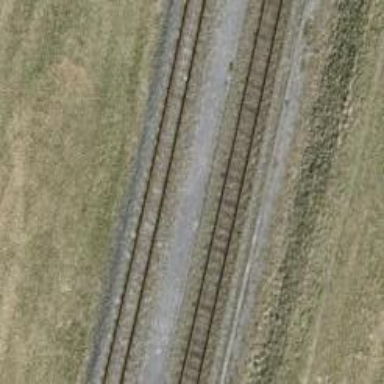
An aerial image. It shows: Narrow-gauge railway with electrified contact line.